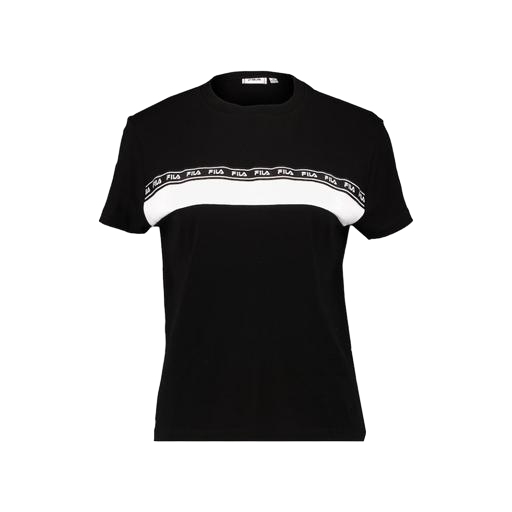
black st. tape t-shirt, panel t-shirt, mid t-shirt, white background